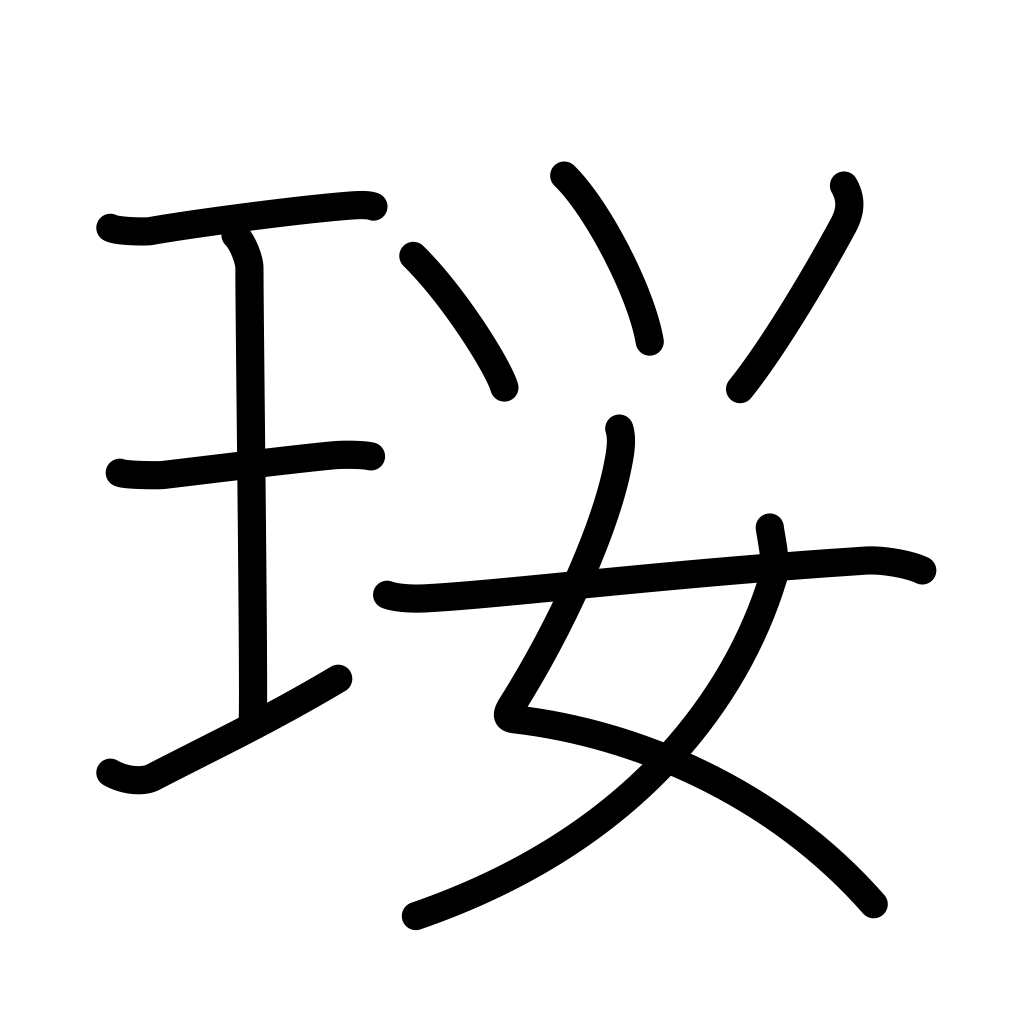
Meaning: a necklace made of precious stones